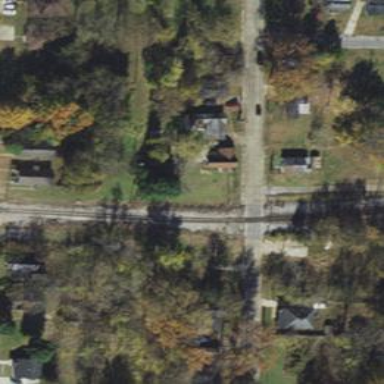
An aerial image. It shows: Railway level crossing.